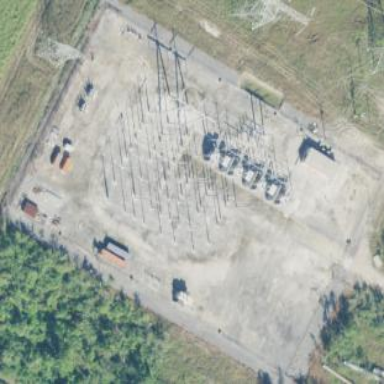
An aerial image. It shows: Power substation with transmission level designation. It is enclosed by fence.